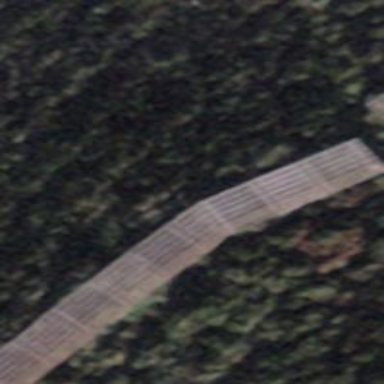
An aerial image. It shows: Snow fence that is man-made.